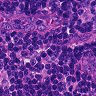
Metastatic tissue present: yes